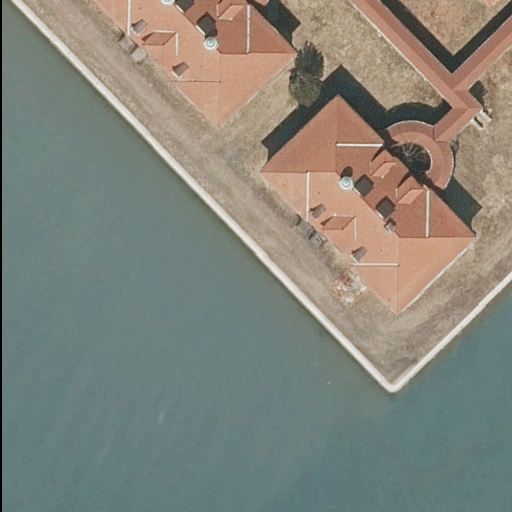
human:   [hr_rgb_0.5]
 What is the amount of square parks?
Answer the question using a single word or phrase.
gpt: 0

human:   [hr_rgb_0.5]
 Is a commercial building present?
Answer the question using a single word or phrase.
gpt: no

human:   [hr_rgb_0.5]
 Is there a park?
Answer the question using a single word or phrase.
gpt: yes

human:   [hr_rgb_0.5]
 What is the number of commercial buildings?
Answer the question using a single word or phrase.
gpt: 0

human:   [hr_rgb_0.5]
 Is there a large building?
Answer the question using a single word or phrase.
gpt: no

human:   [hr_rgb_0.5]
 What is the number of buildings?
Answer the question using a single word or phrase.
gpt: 2

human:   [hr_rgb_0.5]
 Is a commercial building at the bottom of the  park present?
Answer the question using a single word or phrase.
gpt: no

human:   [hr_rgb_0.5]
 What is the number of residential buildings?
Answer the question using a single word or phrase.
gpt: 2

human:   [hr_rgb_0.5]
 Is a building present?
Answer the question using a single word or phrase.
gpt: yes

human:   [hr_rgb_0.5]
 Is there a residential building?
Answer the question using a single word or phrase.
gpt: yes

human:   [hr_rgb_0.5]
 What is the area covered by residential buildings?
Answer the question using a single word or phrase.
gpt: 175m2

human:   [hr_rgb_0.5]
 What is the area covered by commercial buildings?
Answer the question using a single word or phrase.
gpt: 0m2

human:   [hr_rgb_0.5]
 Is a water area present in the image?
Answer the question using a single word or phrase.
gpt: yes

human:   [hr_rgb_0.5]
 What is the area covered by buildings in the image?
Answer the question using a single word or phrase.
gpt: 175m2

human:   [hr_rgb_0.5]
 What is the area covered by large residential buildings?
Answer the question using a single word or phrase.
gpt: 0m2

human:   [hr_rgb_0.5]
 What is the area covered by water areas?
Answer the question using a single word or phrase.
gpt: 6008m2

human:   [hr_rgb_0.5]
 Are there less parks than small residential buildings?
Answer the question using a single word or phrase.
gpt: no

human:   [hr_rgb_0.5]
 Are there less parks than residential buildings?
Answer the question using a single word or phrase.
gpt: yes

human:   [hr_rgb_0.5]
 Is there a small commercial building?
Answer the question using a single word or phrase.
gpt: no

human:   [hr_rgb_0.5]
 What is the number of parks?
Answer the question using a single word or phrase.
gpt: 1

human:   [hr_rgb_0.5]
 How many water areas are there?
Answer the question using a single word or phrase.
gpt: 1

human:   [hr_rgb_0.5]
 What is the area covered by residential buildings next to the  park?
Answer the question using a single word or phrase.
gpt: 175m2

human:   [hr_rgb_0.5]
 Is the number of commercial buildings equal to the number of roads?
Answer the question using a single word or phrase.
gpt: yes

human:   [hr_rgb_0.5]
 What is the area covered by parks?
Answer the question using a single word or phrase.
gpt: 10603m2

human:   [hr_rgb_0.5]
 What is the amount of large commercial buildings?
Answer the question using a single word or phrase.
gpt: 0

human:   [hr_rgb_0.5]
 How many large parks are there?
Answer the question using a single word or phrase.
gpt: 1

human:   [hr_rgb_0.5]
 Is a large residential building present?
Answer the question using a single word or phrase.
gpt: no

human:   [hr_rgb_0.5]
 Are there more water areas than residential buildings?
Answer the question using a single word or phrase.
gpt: no

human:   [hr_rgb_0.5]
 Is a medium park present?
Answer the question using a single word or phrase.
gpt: no

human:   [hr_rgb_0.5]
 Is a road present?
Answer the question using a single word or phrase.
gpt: no

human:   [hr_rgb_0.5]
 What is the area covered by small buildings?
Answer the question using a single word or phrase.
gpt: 49m2

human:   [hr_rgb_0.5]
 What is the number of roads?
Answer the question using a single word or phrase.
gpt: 0

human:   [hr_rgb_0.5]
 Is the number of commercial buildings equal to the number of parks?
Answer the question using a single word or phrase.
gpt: no

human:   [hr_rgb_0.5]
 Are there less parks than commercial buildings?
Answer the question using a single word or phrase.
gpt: no

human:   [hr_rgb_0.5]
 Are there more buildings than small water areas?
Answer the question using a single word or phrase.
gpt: yes

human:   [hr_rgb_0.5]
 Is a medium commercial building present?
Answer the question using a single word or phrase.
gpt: no

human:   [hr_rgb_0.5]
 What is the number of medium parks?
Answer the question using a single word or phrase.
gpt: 0

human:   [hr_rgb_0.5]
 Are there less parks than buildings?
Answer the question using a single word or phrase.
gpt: yes

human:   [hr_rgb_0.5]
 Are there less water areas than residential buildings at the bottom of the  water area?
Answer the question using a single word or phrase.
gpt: no

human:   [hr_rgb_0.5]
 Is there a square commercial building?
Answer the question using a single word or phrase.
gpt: no

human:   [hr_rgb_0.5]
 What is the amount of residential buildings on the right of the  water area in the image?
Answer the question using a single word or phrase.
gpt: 2

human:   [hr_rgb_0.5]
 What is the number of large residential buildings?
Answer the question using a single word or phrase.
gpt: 0

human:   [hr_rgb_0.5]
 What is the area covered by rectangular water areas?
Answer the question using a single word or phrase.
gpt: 6008m2

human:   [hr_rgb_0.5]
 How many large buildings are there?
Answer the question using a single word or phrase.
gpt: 0

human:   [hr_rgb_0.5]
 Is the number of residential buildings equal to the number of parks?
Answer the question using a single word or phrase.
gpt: no

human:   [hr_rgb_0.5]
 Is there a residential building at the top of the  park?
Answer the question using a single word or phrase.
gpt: no

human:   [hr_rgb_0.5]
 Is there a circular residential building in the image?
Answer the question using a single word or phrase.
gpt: no

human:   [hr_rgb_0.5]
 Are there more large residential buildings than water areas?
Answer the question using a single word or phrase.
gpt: no

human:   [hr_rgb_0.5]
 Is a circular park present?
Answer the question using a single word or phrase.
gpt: no

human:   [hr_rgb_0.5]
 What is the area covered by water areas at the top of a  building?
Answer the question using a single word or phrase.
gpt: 0m2

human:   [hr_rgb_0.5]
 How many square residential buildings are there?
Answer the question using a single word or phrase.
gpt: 0

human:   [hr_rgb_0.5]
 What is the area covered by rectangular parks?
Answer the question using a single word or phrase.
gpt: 10603m2

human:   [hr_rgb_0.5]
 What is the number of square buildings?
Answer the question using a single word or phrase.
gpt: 0

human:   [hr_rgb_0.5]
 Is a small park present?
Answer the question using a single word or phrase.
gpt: no

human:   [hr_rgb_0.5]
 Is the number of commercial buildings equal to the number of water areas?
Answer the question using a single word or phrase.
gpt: no

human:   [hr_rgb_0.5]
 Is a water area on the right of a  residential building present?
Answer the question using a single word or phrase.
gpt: no

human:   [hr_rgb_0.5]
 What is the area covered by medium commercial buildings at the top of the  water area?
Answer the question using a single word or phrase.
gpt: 0m2

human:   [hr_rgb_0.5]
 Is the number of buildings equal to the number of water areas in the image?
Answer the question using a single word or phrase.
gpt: no

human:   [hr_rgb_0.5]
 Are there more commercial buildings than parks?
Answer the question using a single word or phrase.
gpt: no

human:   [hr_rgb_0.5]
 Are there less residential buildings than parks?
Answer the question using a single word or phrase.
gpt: no

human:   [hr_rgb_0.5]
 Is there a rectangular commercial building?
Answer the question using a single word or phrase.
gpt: no

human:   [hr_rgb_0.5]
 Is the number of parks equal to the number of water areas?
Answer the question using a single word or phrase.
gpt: yes

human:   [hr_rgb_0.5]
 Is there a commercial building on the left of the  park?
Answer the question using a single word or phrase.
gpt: no

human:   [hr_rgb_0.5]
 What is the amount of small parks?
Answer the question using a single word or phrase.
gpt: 0